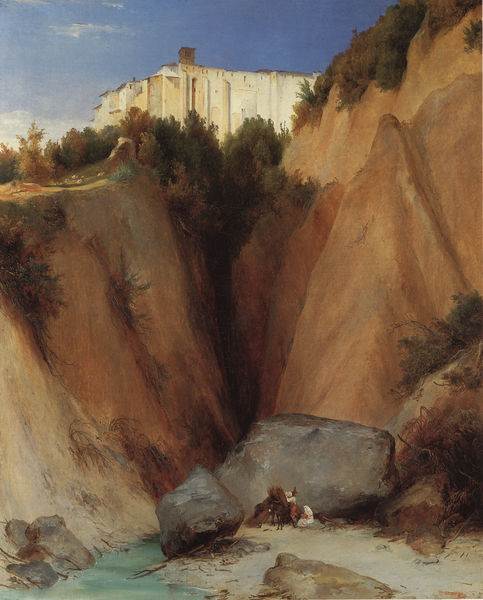
Titel: Das Kloster Santa Scolastica bei Subiaco
Künstler: Karl Blechen
Standort: Karlsruhe
Institution: Staatliche Kunsthalle Karlsruhe
Schlagwörter: baum, berg, blau, felsen, gemälde, himmel, mann, schatten, wasser, weiß, wolken, aquarell, bäume, fluss, grün, landschaft, menschen, ocker, sand, stadt, ufer, braun, fenster, frau, grau, hell, hut, schwarz, stroh, türkis, gebäude, gras, haus, hund, rot, schloss, tier, weg, wolke, beige, malerei, wand, stein, steine, bach, einsamkeit, erde, gräser, häuser, natur, strauch, busch, büsche, gebüsch, kirche, sonne, sträucher, paar, personen, pflanzen, tal, wald, esel, kamin, pferd, reiter, turm, sommer, strand, fassade, italien, ort, abhang, dürre, fels, felswand, gipfel, hang, klippen, mauer, geröll, schlucht, steil, herbst, rast, platz, figuren, böschung, erhaben, architecture, blue, church, men, palace, people, red, white, black, figures, gray, green, grey, painting, wall, windows, woman, yellow, orientalist, brown, perspective, tiefe, hoch, zinnen, burg, kloster, türmchen, palast, findlinge, tageslicht, festung, groß, senkrecht, villa, maserung, wood, bewachsen, ende, sandstein, buschwerk, cliff, cloud, clouds, karg, man, rock, rocks, sky, stone, tree, mittelalter, building, hill, hills, house, lake, landscape, mountain, mountains, nature, ocean, sea, shore, water, griechenland, distance, trees, felsbrocken, child, leicht, wolkne, kluft, gestrüpp, grass, river, stream, bushes, plants, drawing, castle, color, realism, animals, pass, beach, cliffs, small, dirt, outside, peasants, sunny, sunshine, valley, day, human, family, fort, temple, mansion, prison, watercolor, quelle, monastery, steinbruch, animal, bush, horse, pond, timber, steep, büschung, brush, shadows, baby, chimney, strach, desert, shrubs, tivoli, assisi, humans, structure, blechen, tan, orientalism, boulders, rest, felsblöcke, depth, lehmig, boulder, donkey, mule, traveler, gorge, bocklin, dillis, lost, puddle, rider, real, scenery, castles, shrubbery, brarun, creek, deep, pleasant, quarry, collecting, pong, panting, tiny, burro, clifs, beast of burden, clff, colorized, chasm, white fort, white castle, palaace, gully, schrubbery, bushers, 낭떠러지이다., 밑에는 돌과 사람 두명이 있다., 둘 중 한명은 서있고 한명은 앉아있다., 하늘은 파랗고 약간의 구름이 있다., 구름 바로밑엔 집이 있다., 집은 흰색이다., 산에는 약간의 수풀이 있다.